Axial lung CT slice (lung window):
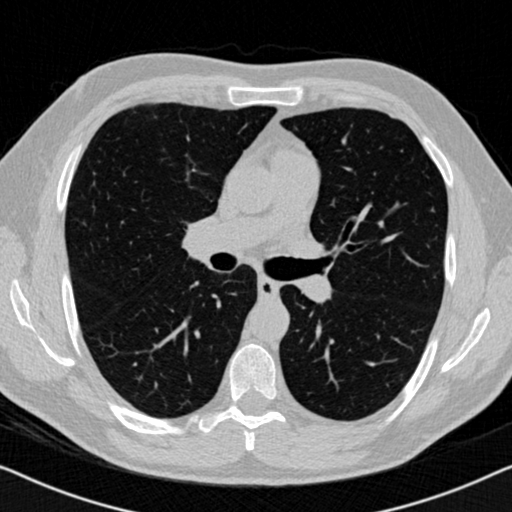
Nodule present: no